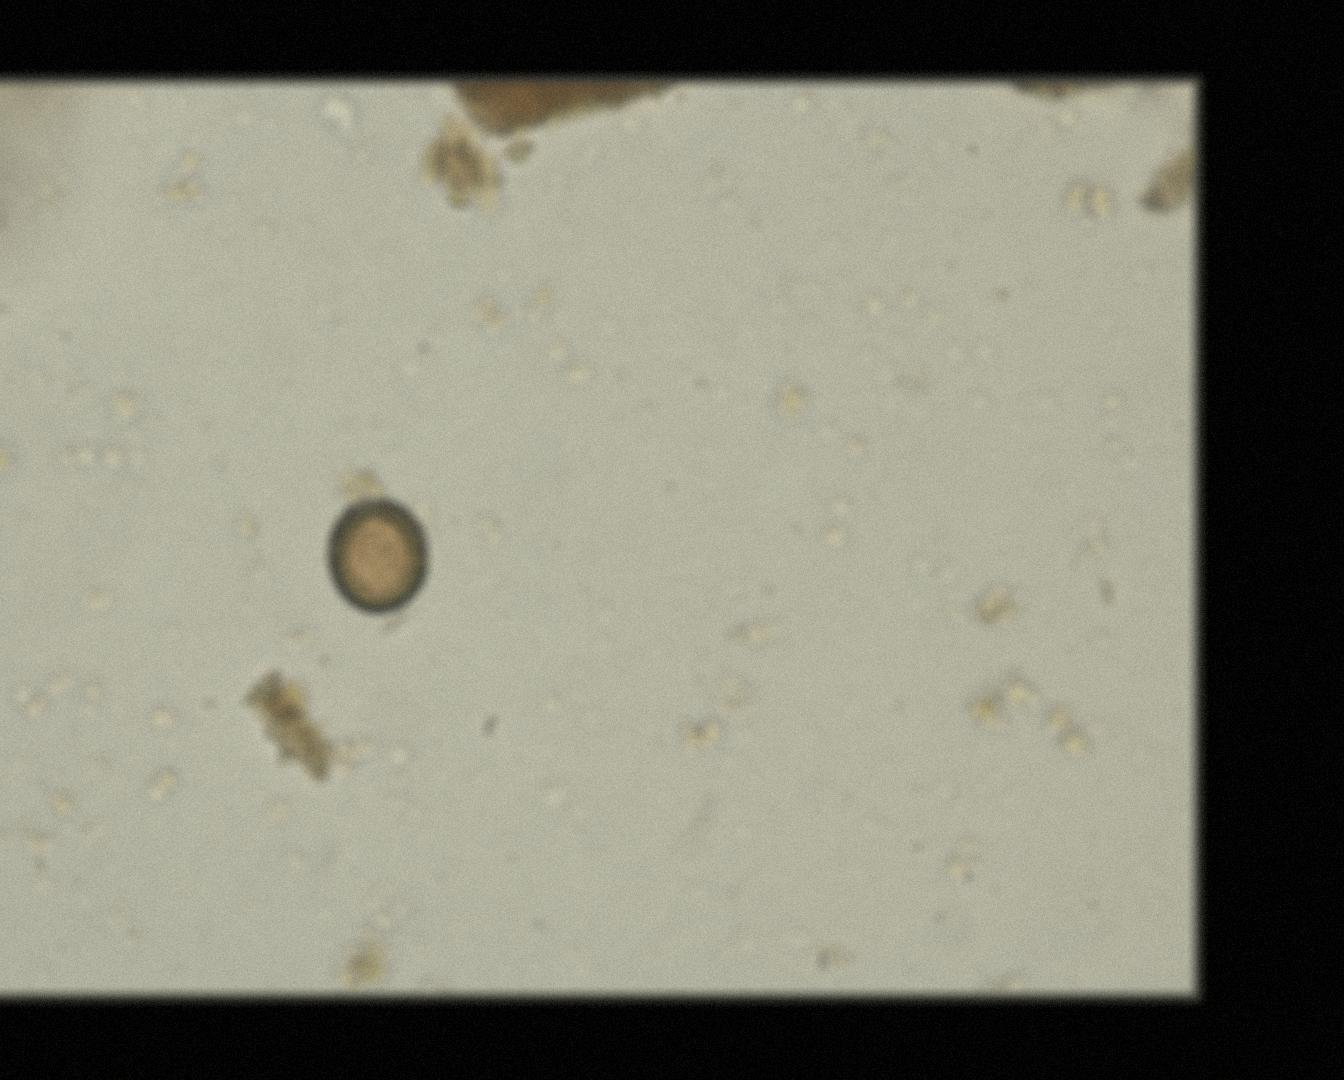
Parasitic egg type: Taenia spp. egg